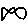
Label: fish